Interaction volume radius: 10 \u00c5
Interaction volume height: 30 \u00c5
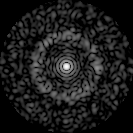
Disorder parameter: 0.8496